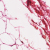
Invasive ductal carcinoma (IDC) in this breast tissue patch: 0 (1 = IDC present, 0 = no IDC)